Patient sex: M
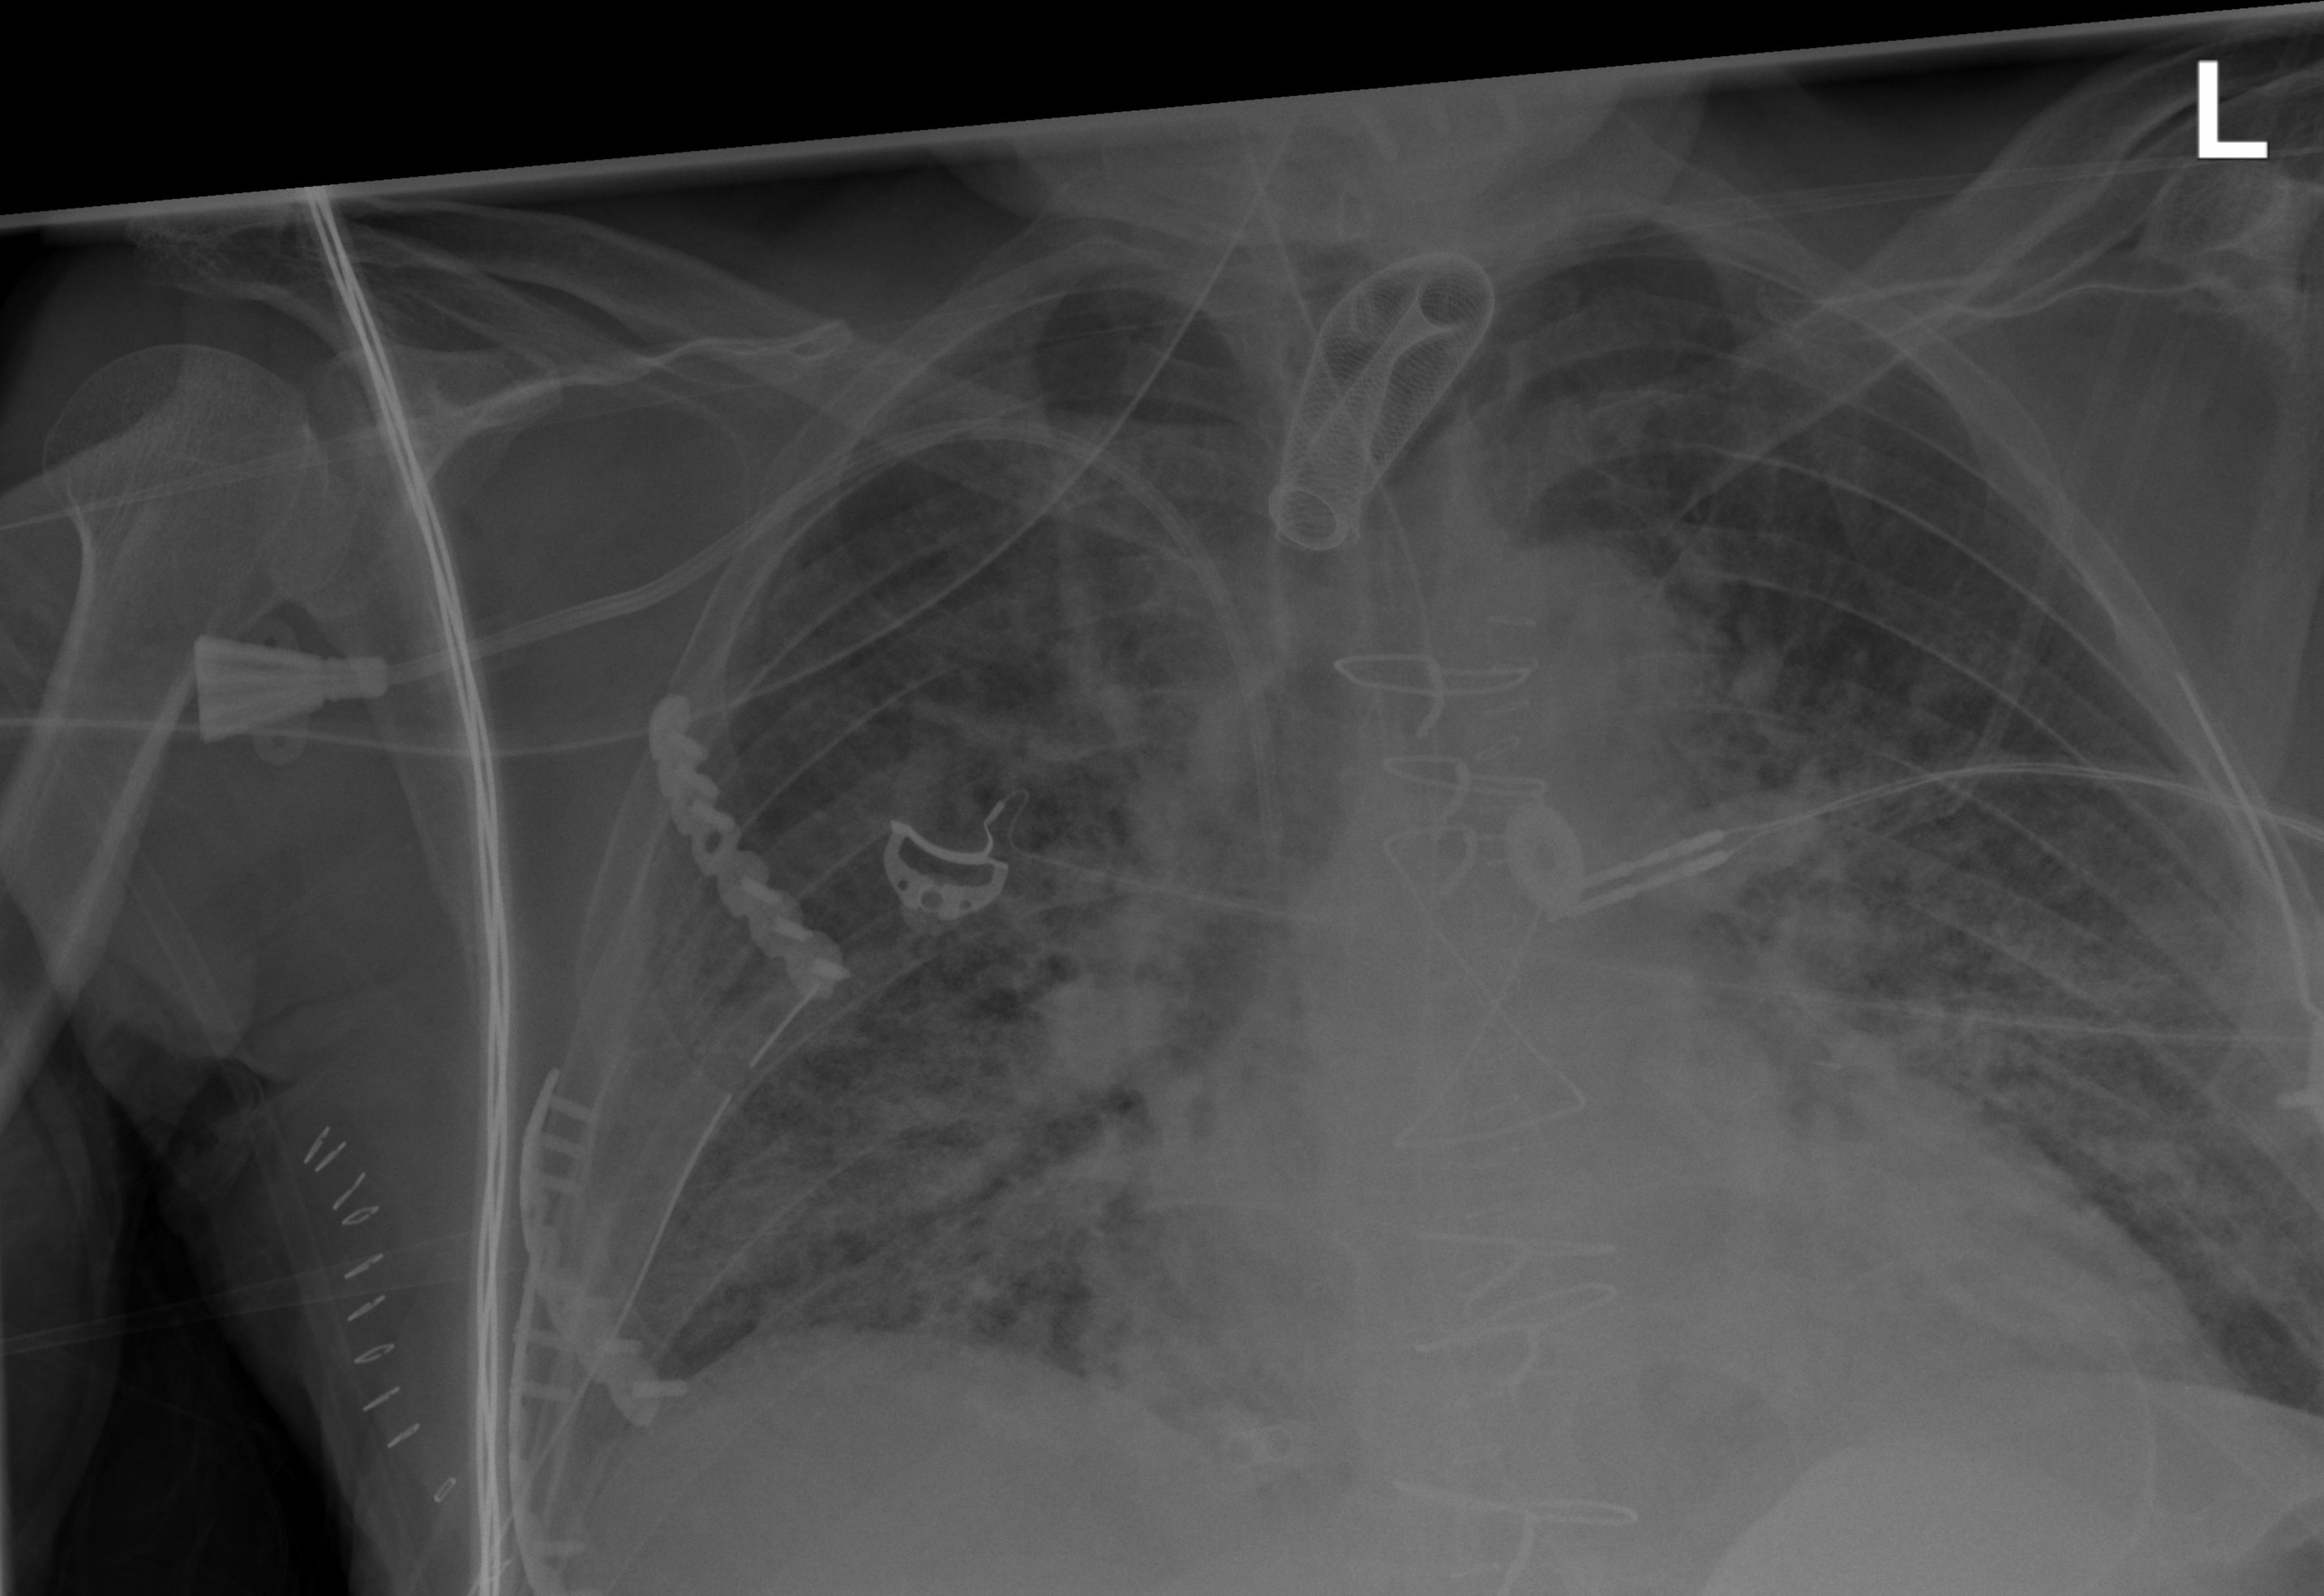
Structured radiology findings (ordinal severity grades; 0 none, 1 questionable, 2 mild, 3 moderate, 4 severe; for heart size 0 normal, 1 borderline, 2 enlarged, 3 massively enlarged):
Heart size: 2
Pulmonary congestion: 2
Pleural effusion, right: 0
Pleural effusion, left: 0
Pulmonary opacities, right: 3
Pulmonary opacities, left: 3
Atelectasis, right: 2
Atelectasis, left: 2